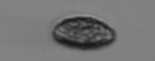
Label: Pseudochattonella_farcimen